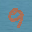
Label: 9